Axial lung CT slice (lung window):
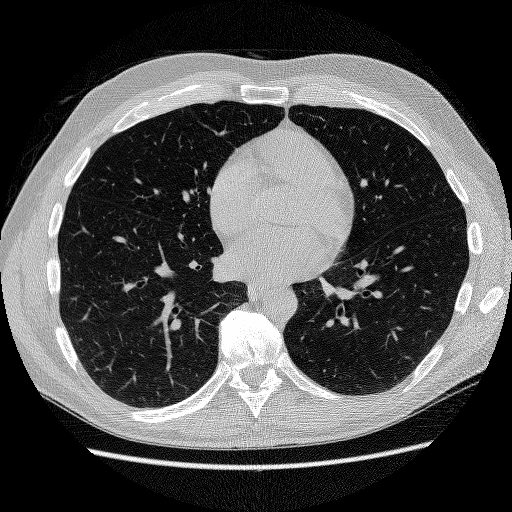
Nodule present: no